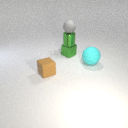
small green metal cube to the right of small brown rubber cube